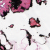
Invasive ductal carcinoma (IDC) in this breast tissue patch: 0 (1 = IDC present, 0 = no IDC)